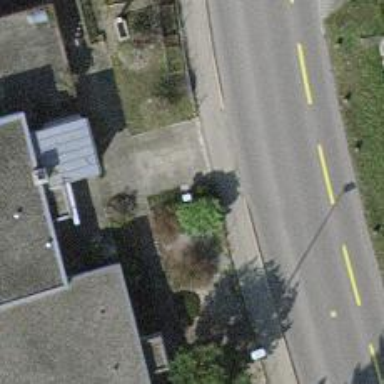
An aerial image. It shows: Unmarked crossing on the road.